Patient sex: M
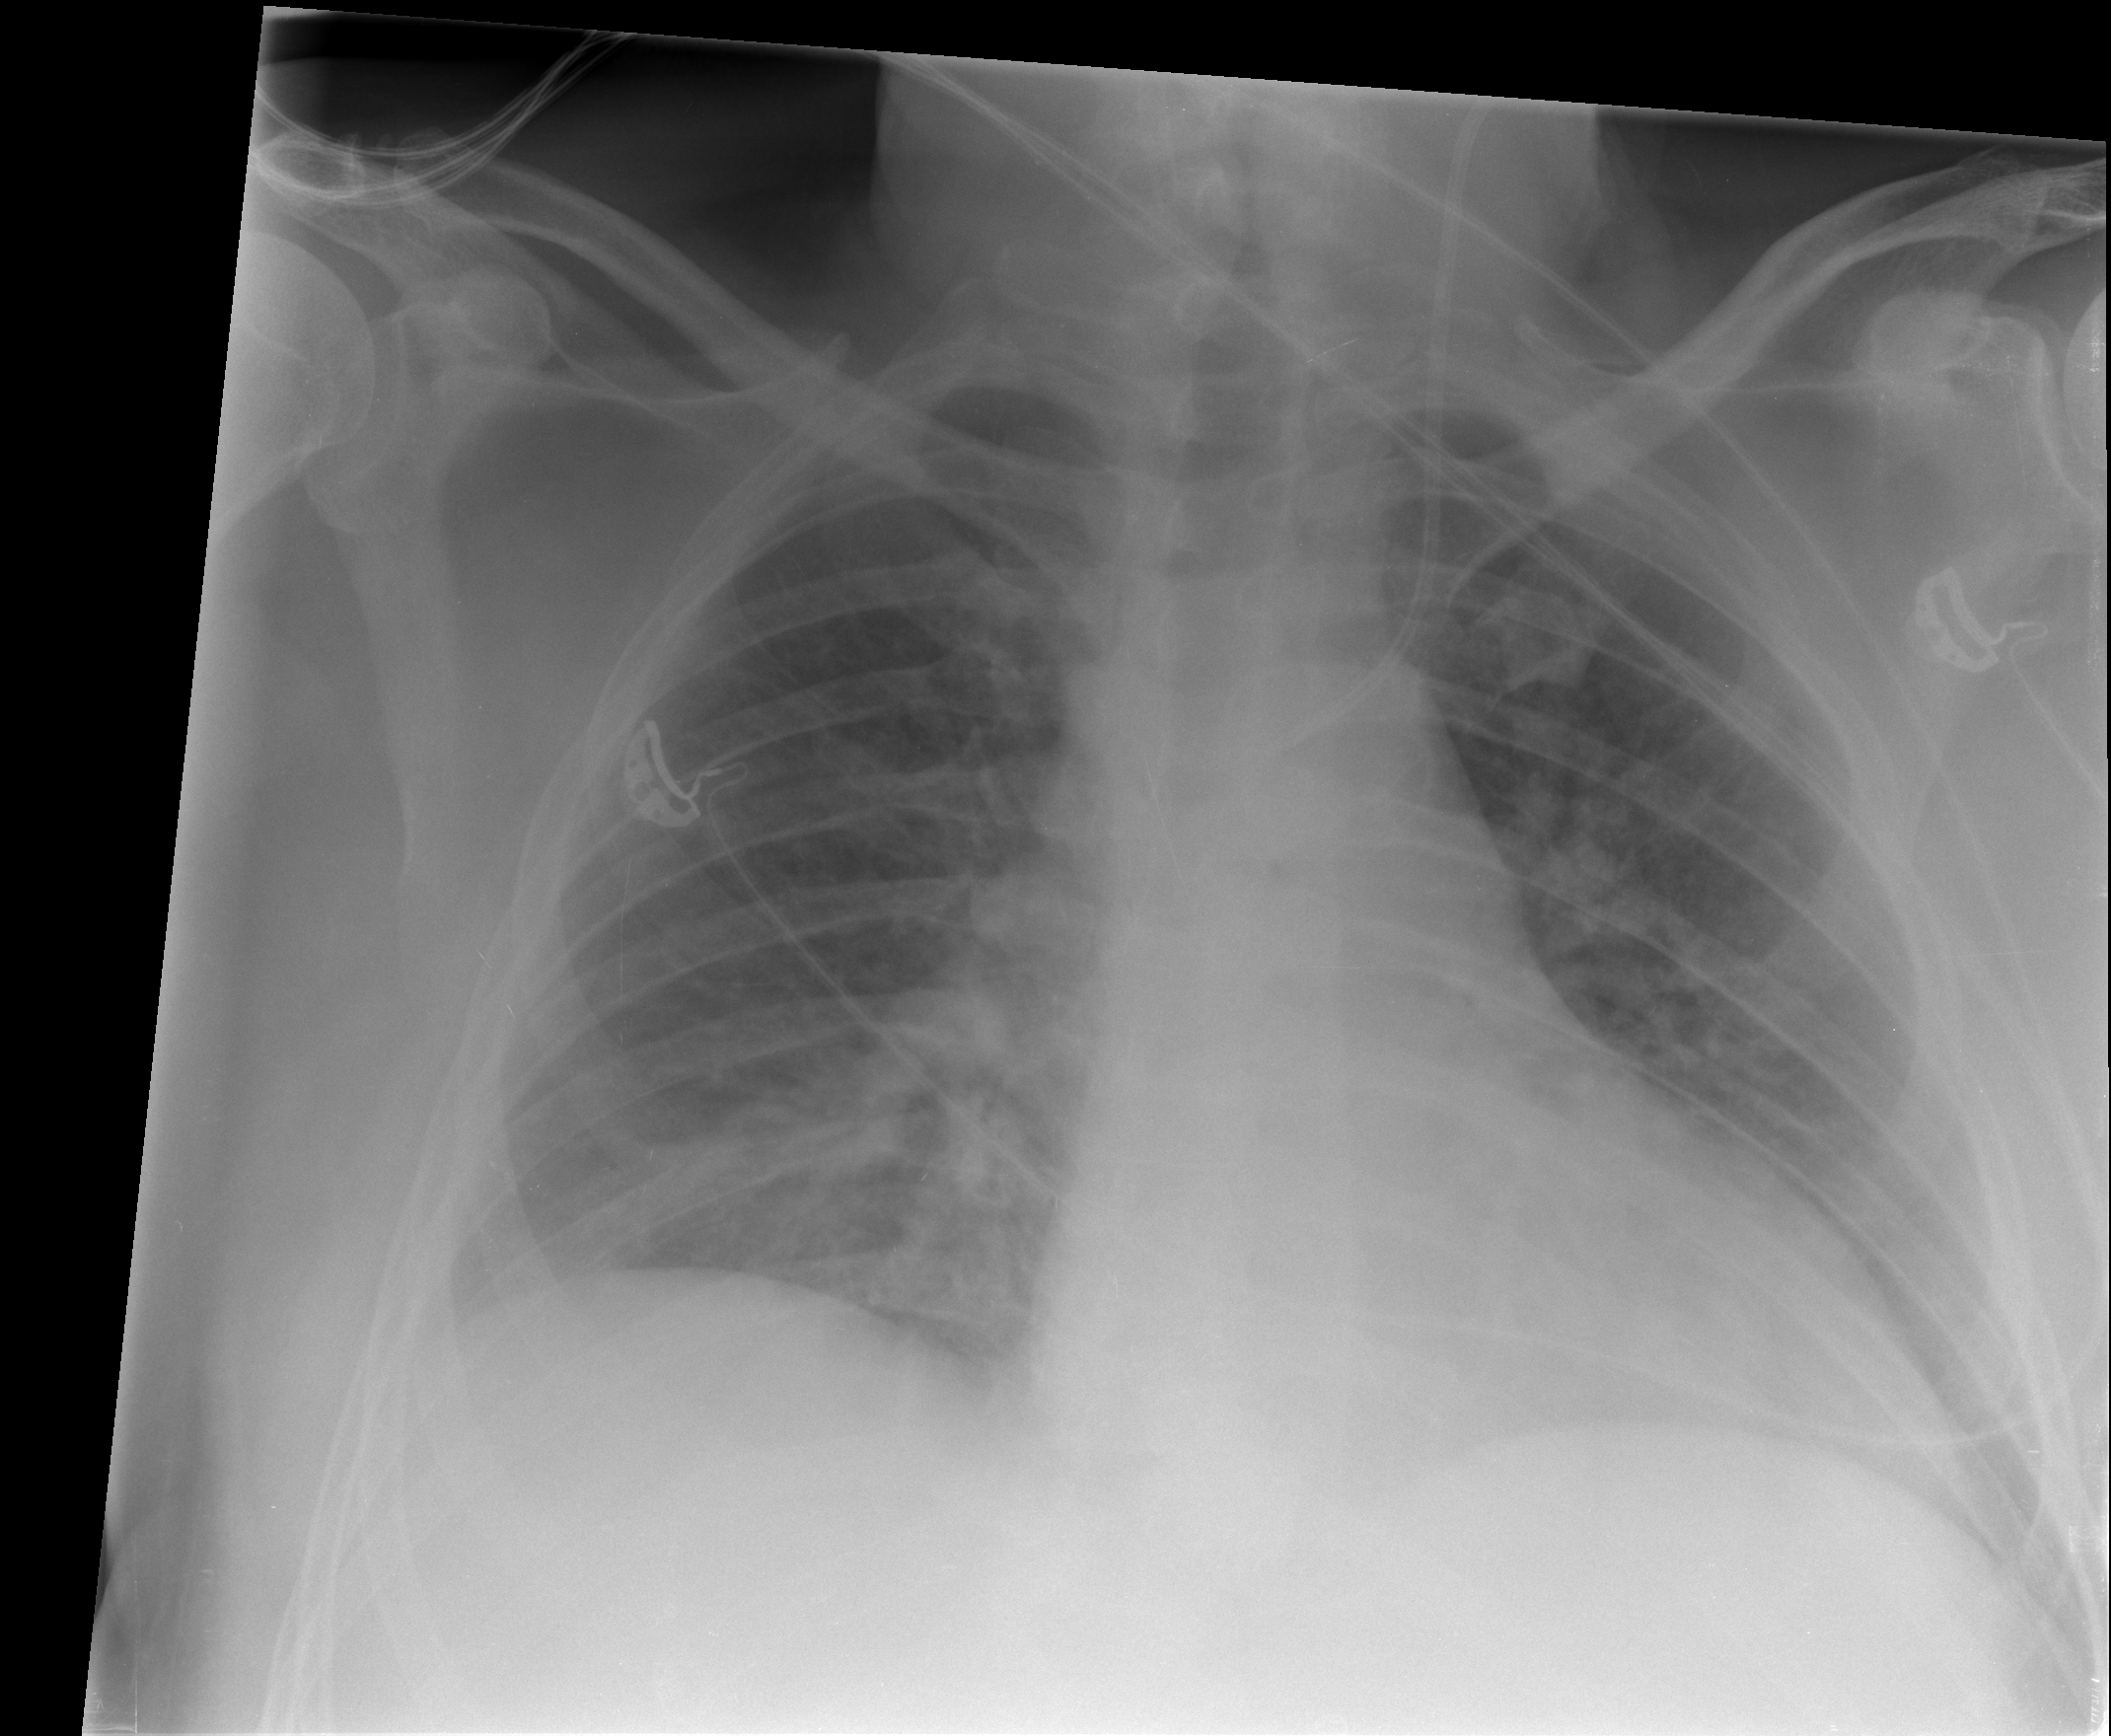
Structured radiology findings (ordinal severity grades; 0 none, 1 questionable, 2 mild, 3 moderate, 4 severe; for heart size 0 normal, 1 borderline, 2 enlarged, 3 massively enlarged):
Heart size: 2
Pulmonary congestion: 2
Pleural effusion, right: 0
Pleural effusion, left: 0
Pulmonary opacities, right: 0
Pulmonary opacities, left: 0
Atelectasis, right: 0
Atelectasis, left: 0